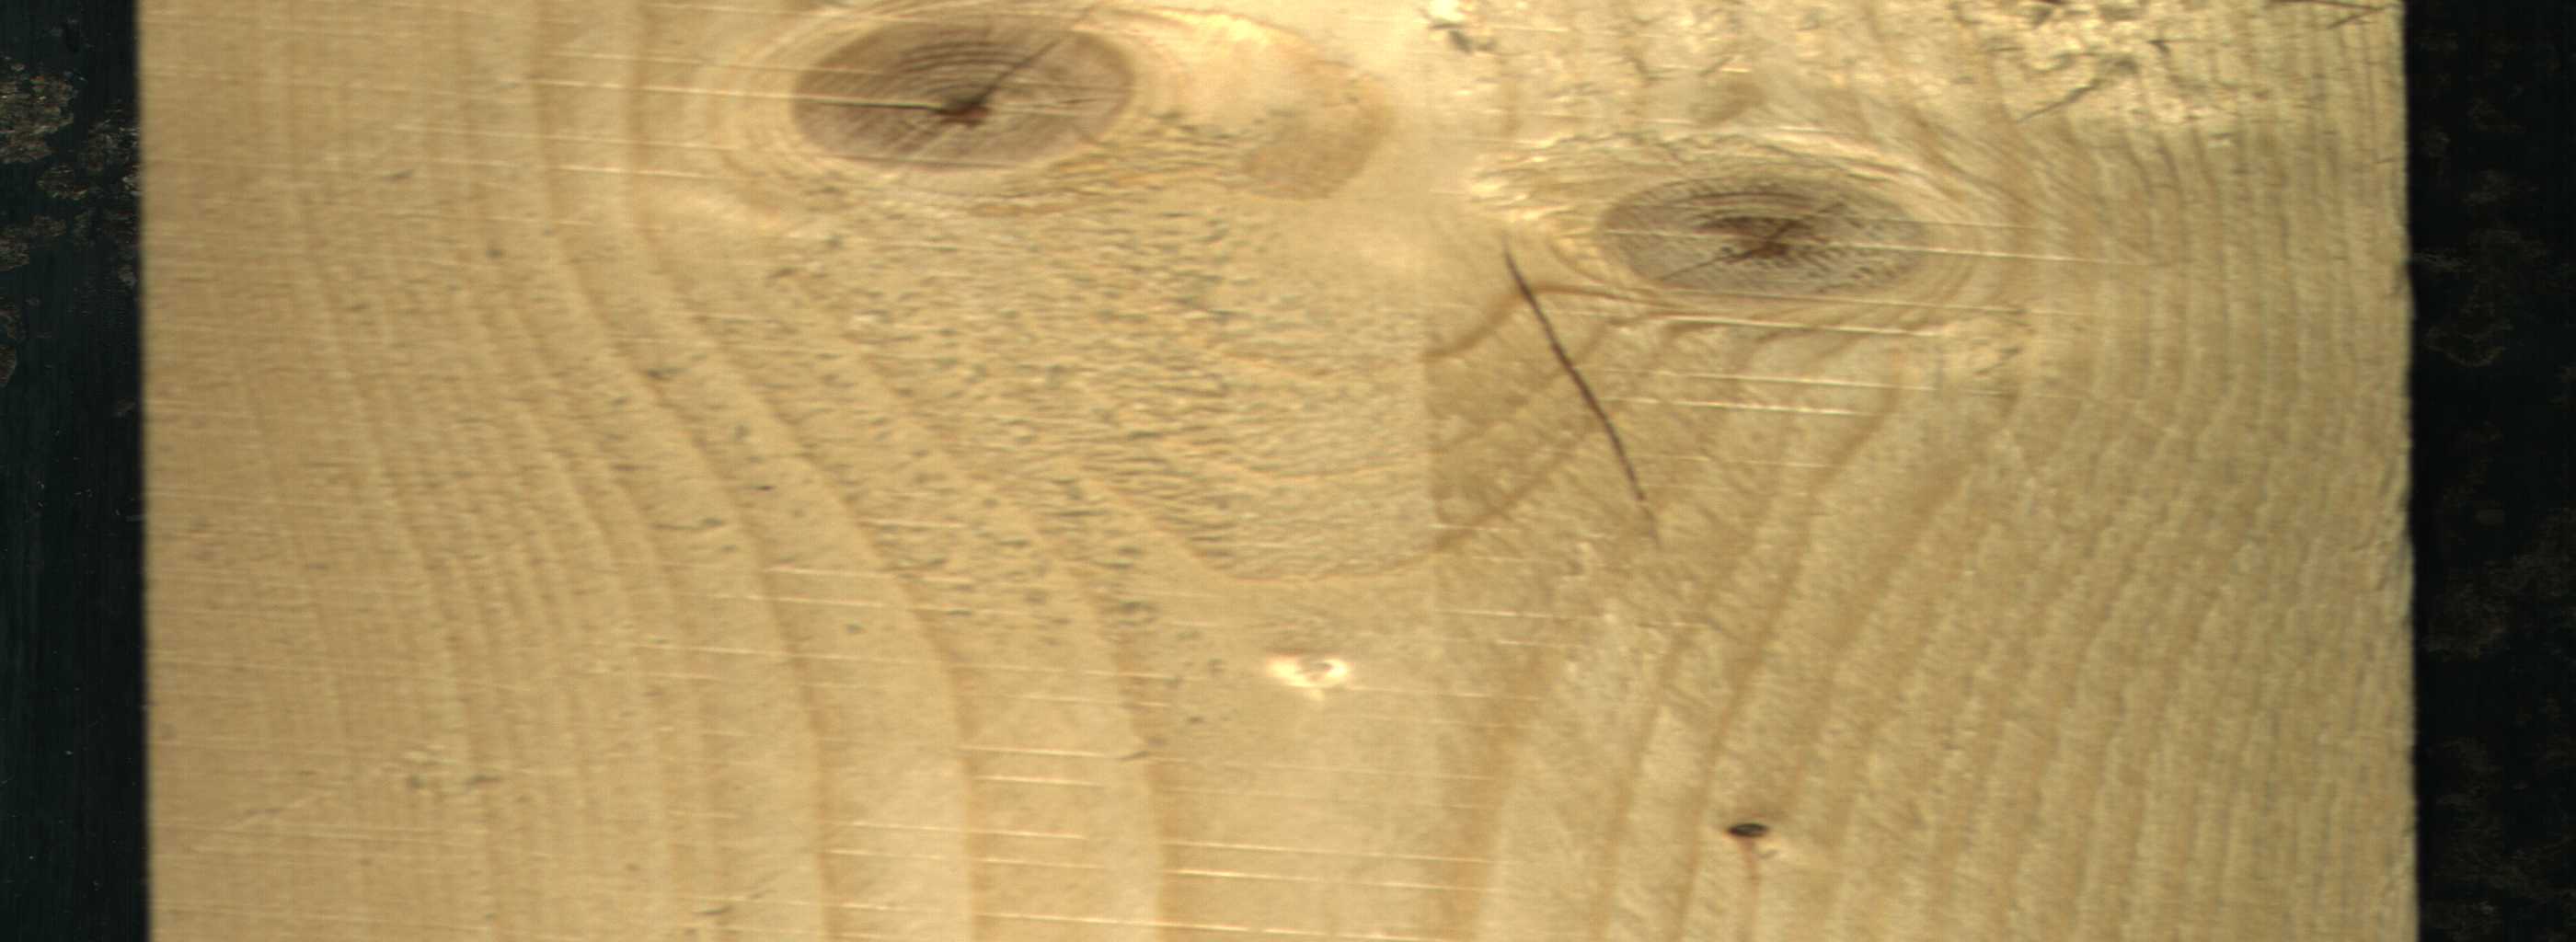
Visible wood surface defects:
Crack
knot_with_crack
knot_with_crack
Dead_Knot